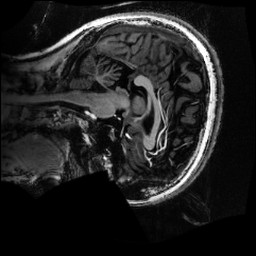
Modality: MP2RAGE
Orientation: sagittal
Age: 22
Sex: female
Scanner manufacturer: siemens
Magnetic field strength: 6.98 T
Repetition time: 6 s
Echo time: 0.00283 s